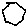
Label: hexagon